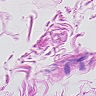
Metastatic tissue present: no